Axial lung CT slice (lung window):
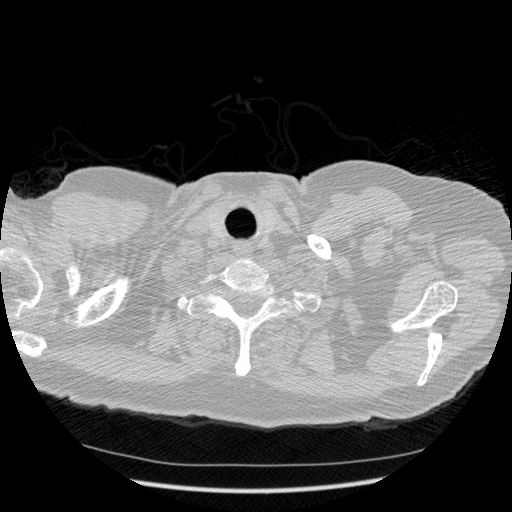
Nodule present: no